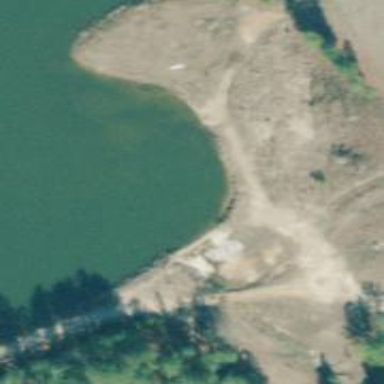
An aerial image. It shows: Reservoir area.